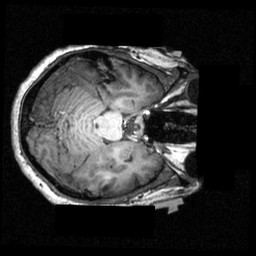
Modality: T1w
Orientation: axial
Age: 20
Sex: female
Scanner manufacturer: siemens
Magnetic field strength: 3.951 T
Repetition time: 1.5 s
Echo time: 0.00335 s